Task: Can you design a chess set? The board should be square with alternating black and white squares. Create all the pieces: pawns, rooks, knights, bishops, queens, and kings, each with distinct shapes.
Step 3195:
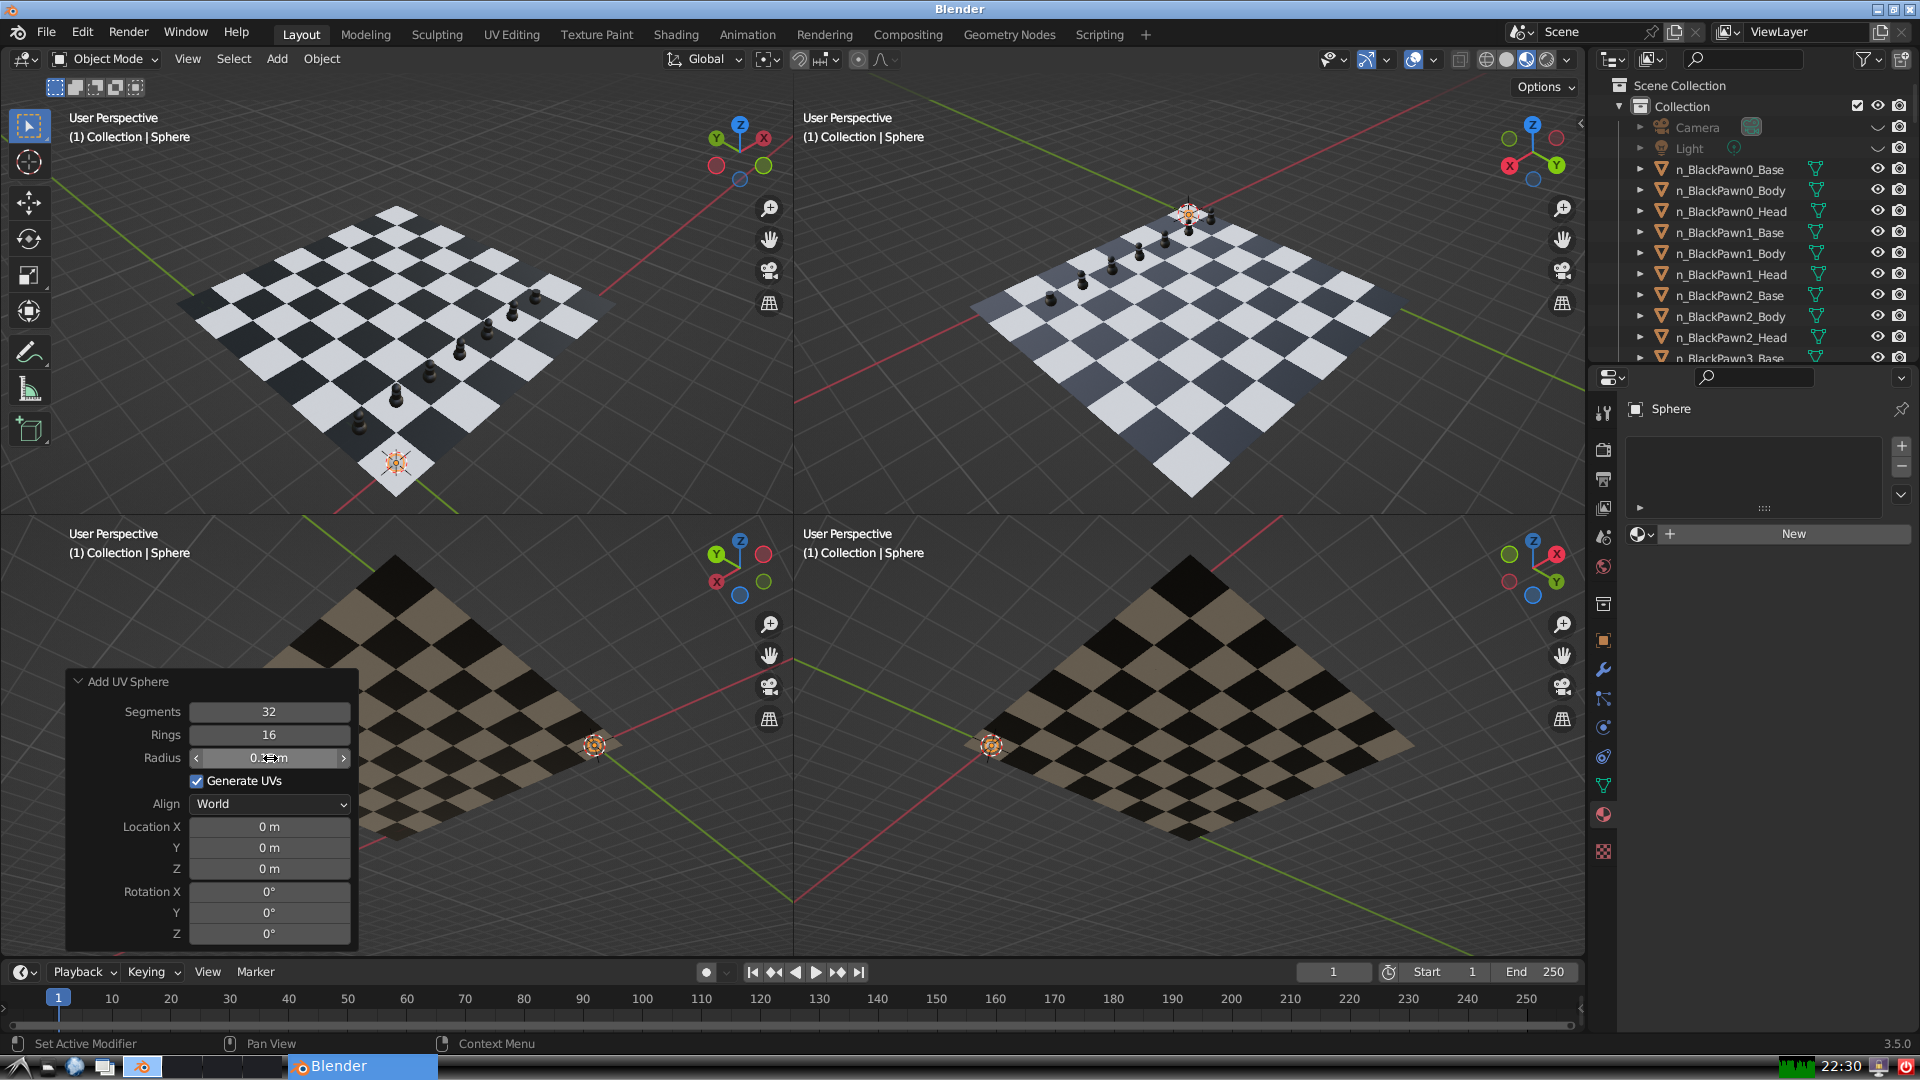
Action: click: no